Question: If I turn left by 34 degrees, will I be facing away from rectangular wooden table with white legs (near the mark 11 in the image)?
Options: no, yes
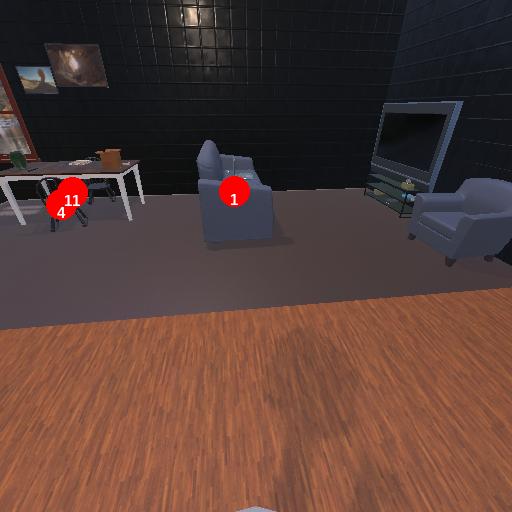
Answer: no